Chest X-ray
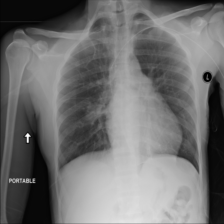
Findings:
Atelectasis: negative
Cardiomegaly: negative
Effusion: negative
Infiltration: negative
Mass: negative
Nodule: negative
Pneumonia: negative
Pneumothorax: negative
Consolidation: negative
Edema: negative
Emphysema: negative
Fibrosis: negative
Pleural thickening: negative
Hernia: negative